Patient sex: M
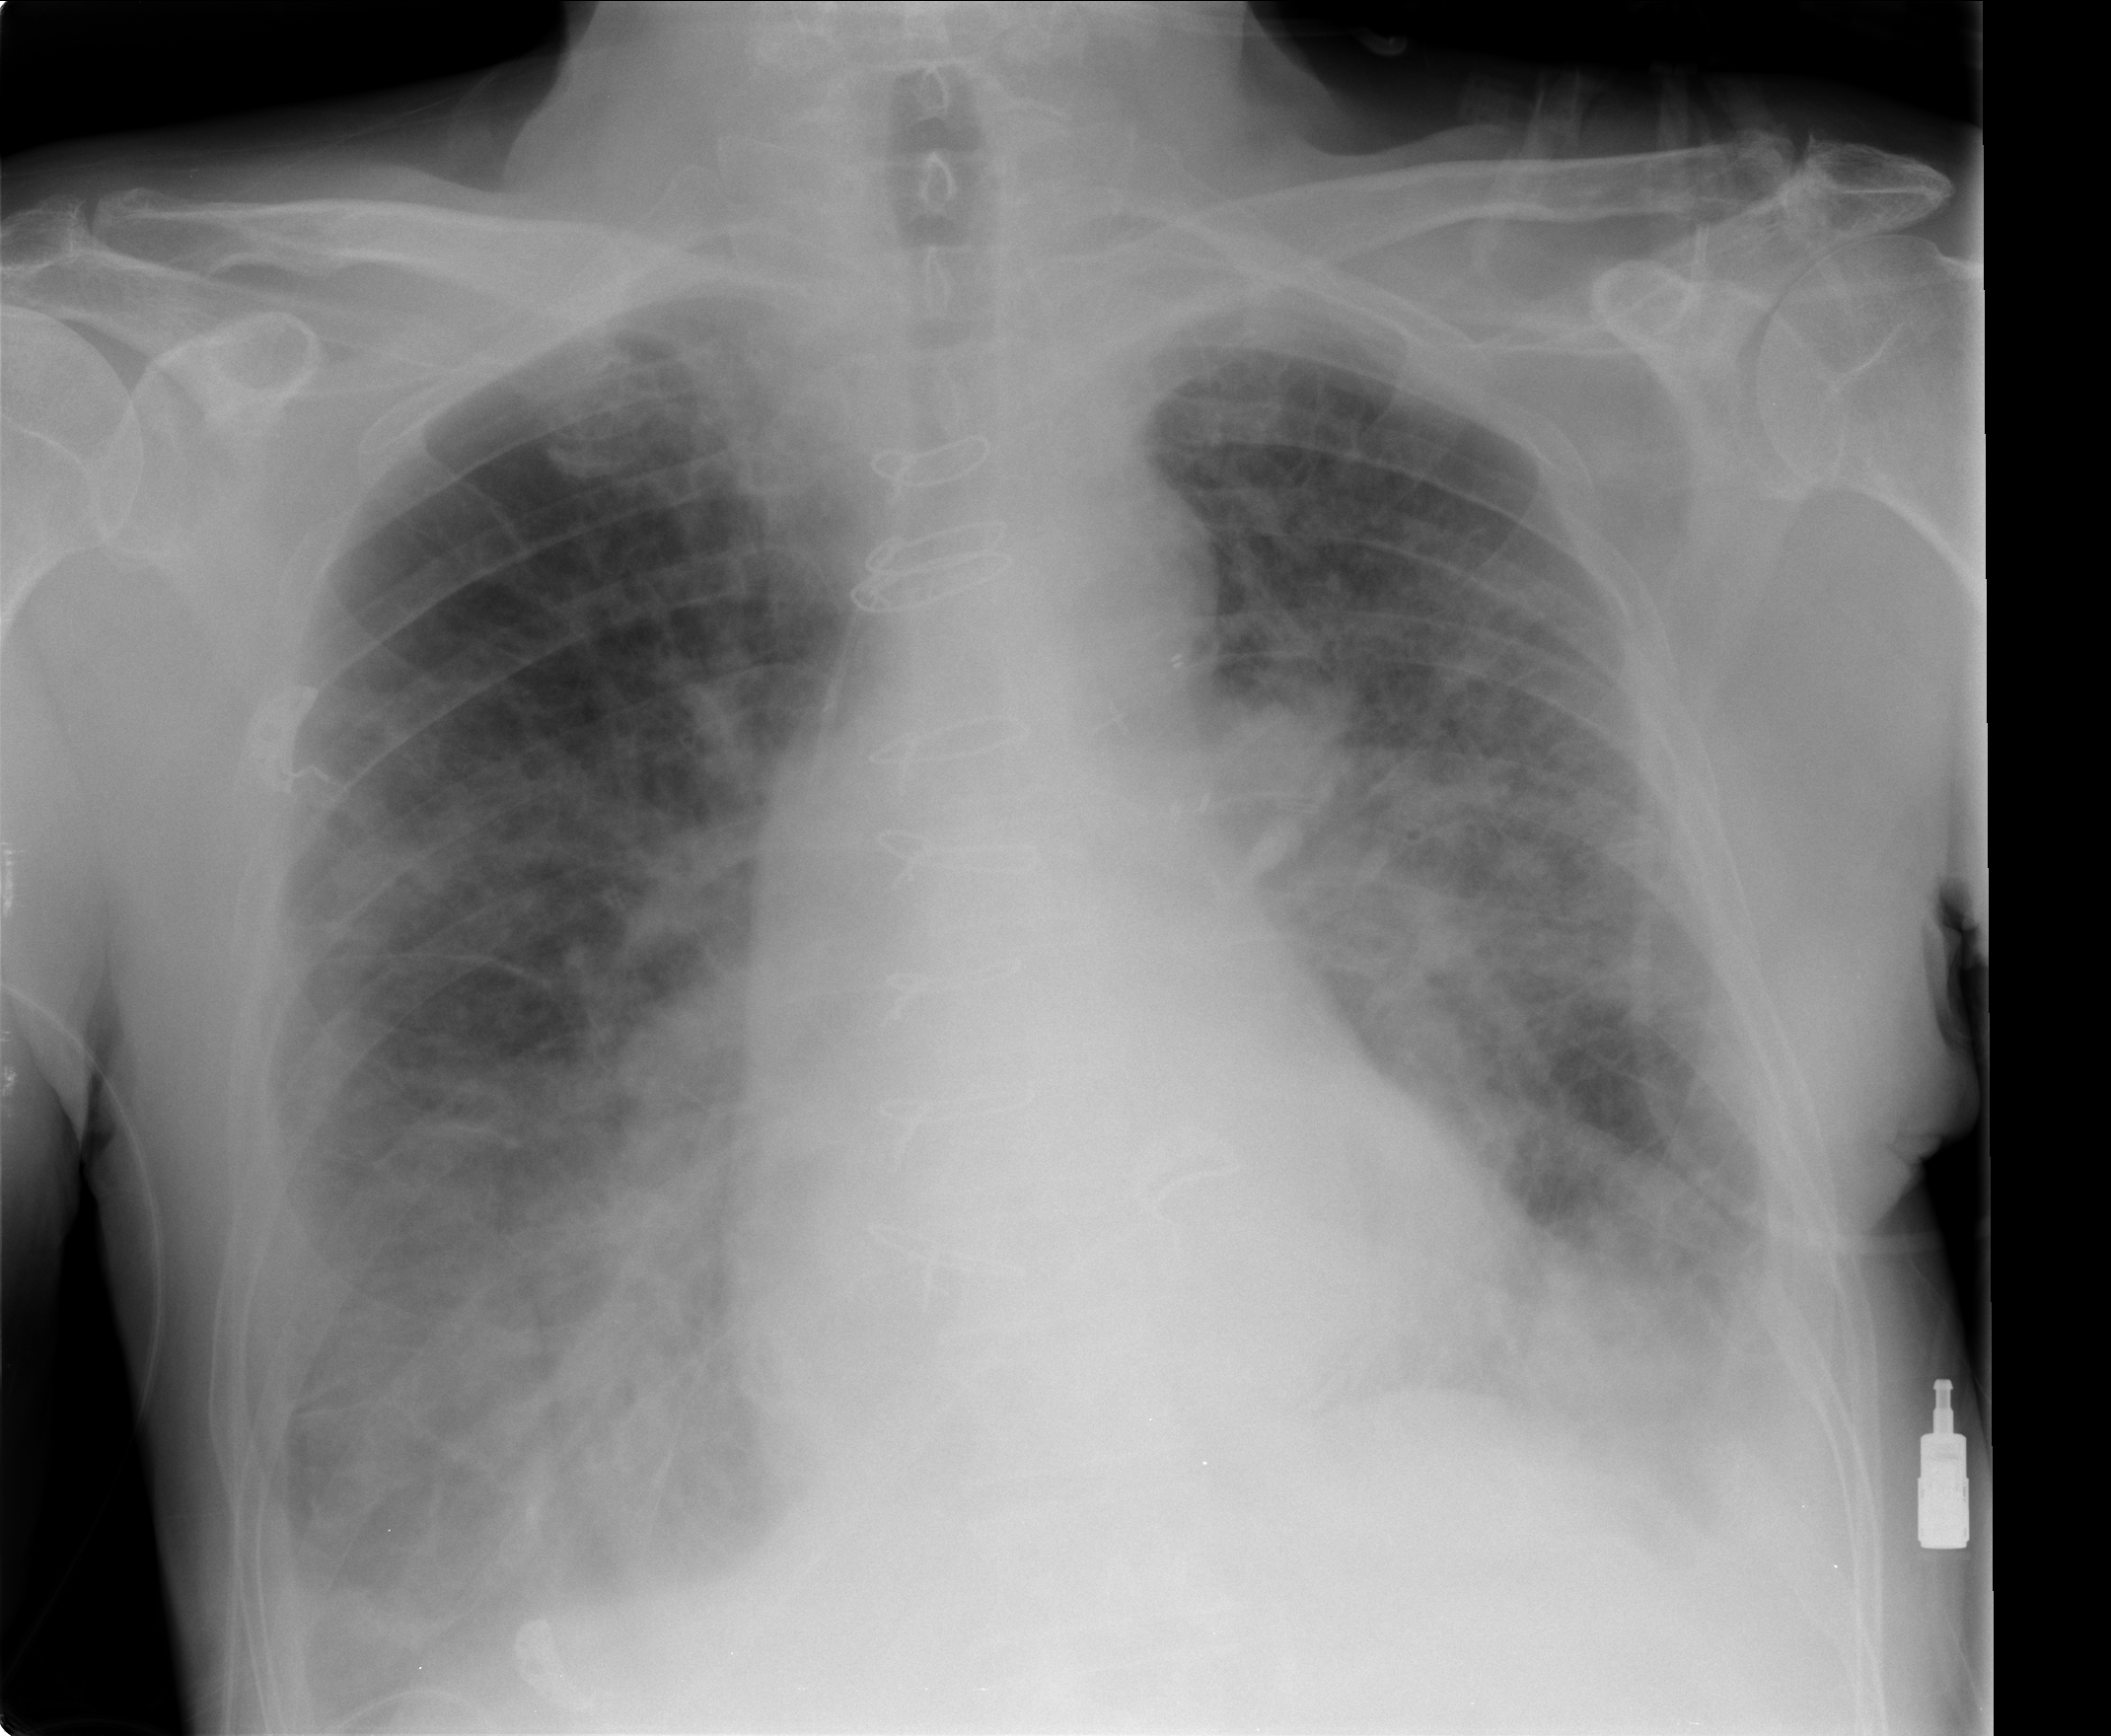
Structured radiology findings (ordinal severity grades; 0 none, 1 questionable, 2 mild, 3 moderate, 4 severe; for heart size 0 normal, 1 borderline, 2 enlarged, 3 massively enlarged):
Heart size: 2
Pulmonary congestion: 3
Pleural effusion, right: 3
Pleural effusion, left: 2
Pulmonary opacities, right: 3
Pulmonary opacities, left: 3
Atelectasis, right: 3
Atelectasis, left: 2